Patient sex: M
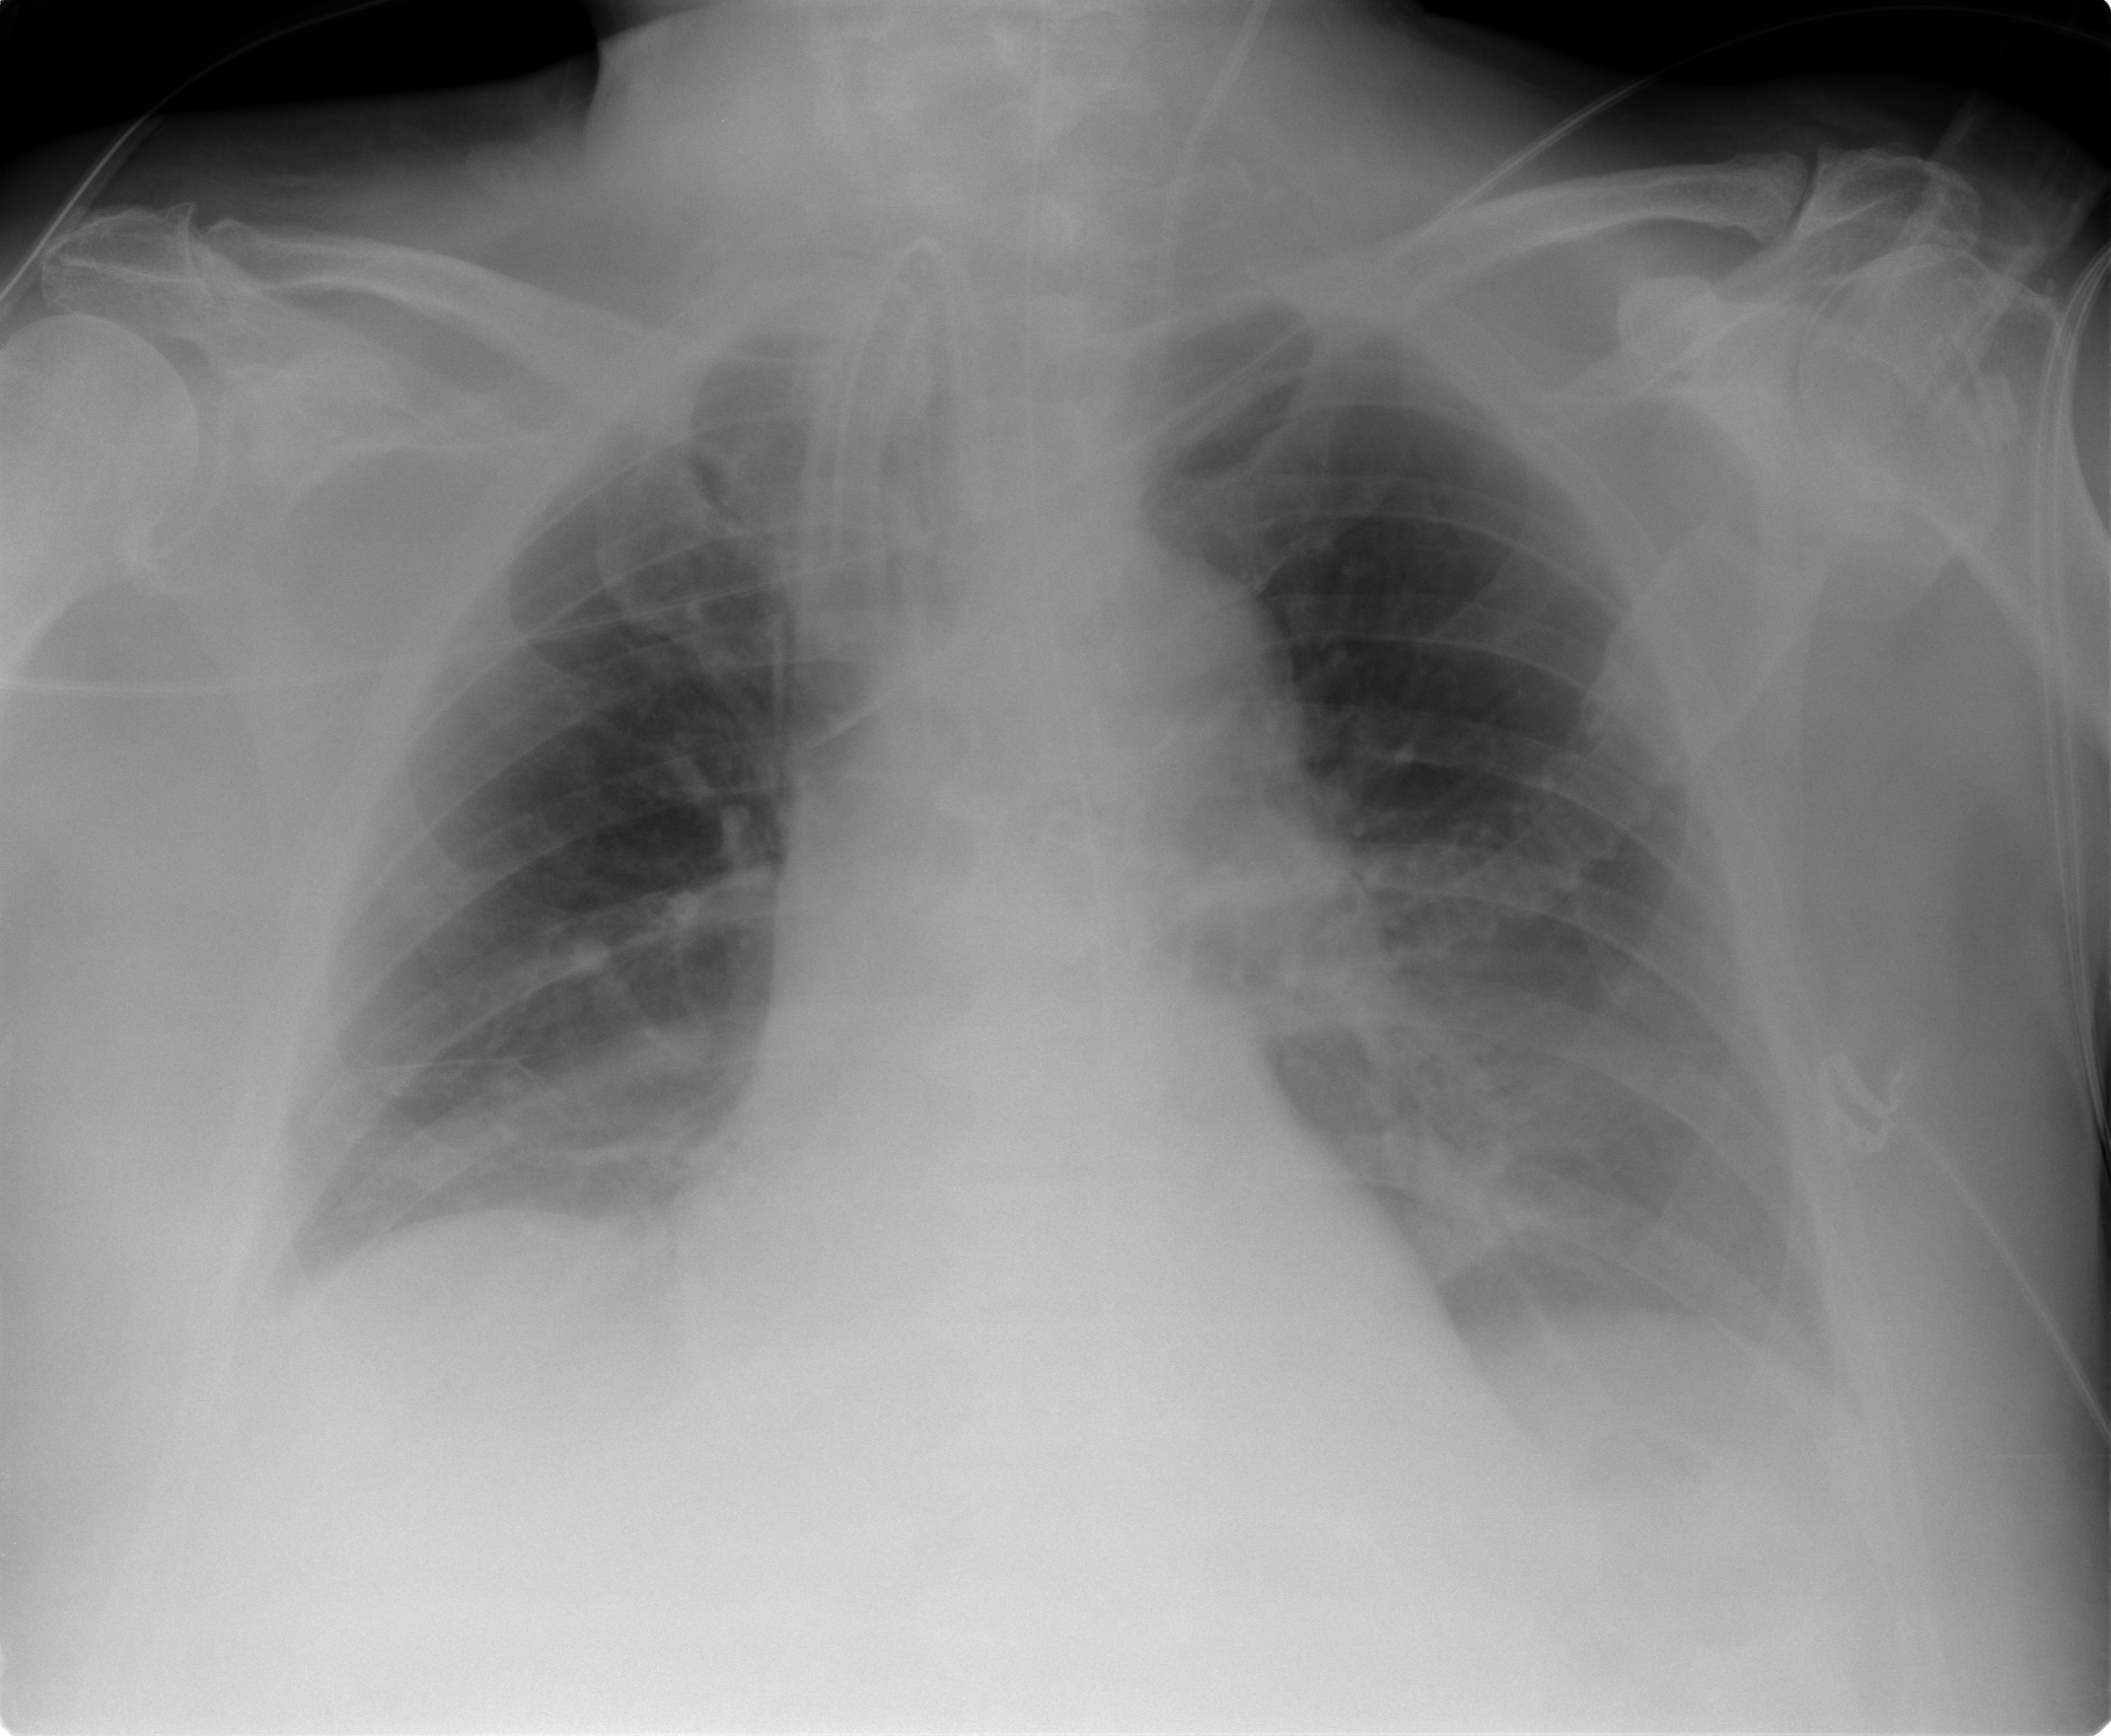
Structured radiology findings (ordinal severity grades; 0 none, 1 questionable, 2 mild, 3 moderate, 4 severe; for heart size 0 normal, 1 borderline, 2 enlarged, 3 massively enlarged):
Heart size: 0
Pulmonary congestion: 0
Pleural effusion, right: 2
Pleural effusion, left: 2
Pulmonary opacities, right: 0
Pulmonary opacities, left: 0
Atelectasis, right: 0
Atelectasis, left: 0